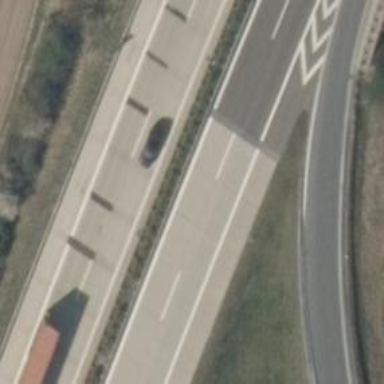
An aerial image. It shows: Asphalt motorway.